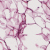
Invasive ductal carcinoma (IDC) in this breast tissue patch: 0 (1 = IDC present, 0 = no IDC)